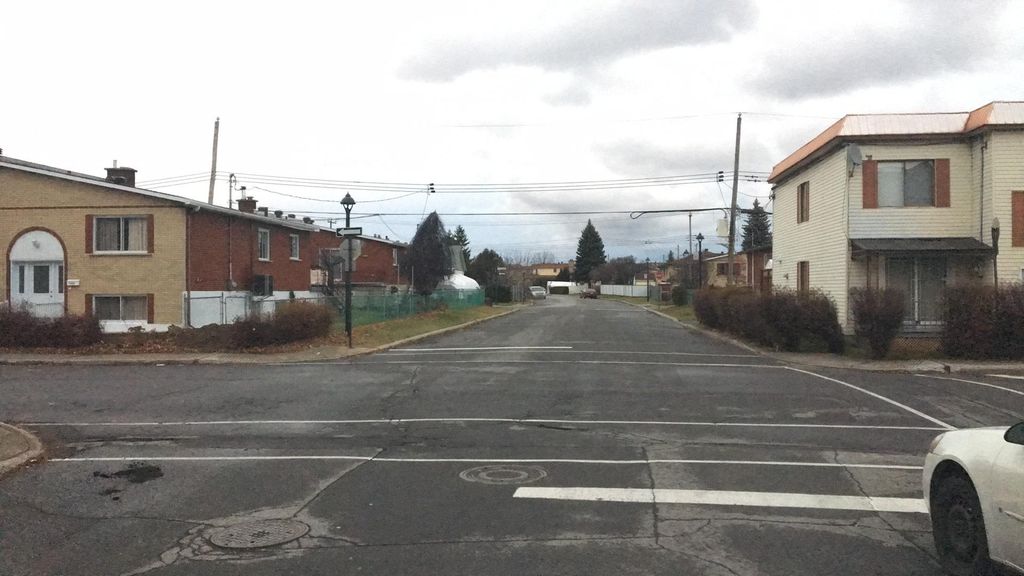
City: montreal